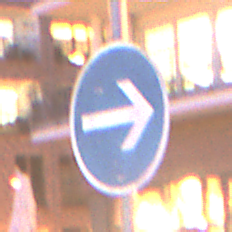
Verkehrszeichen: VorgeschriebeneFahrtrichtungHierRechts
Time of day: Night
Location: Outdoor (Urban)
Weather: PartlyCloudy
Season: NotSpecified
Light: Artificial